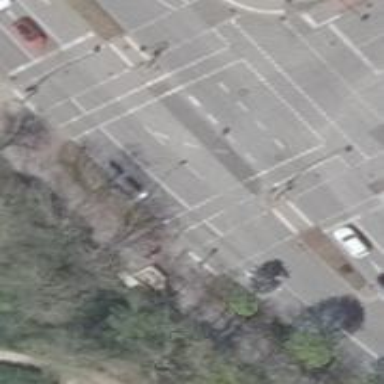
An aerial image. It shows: Road with traffic signals.